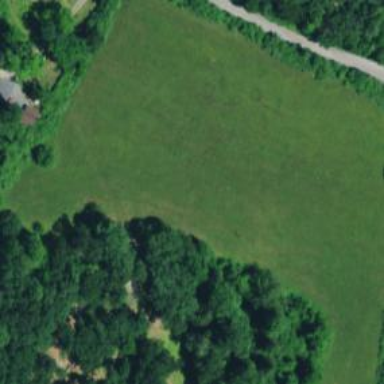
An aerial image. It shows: Agricultural meadow.